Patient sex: M
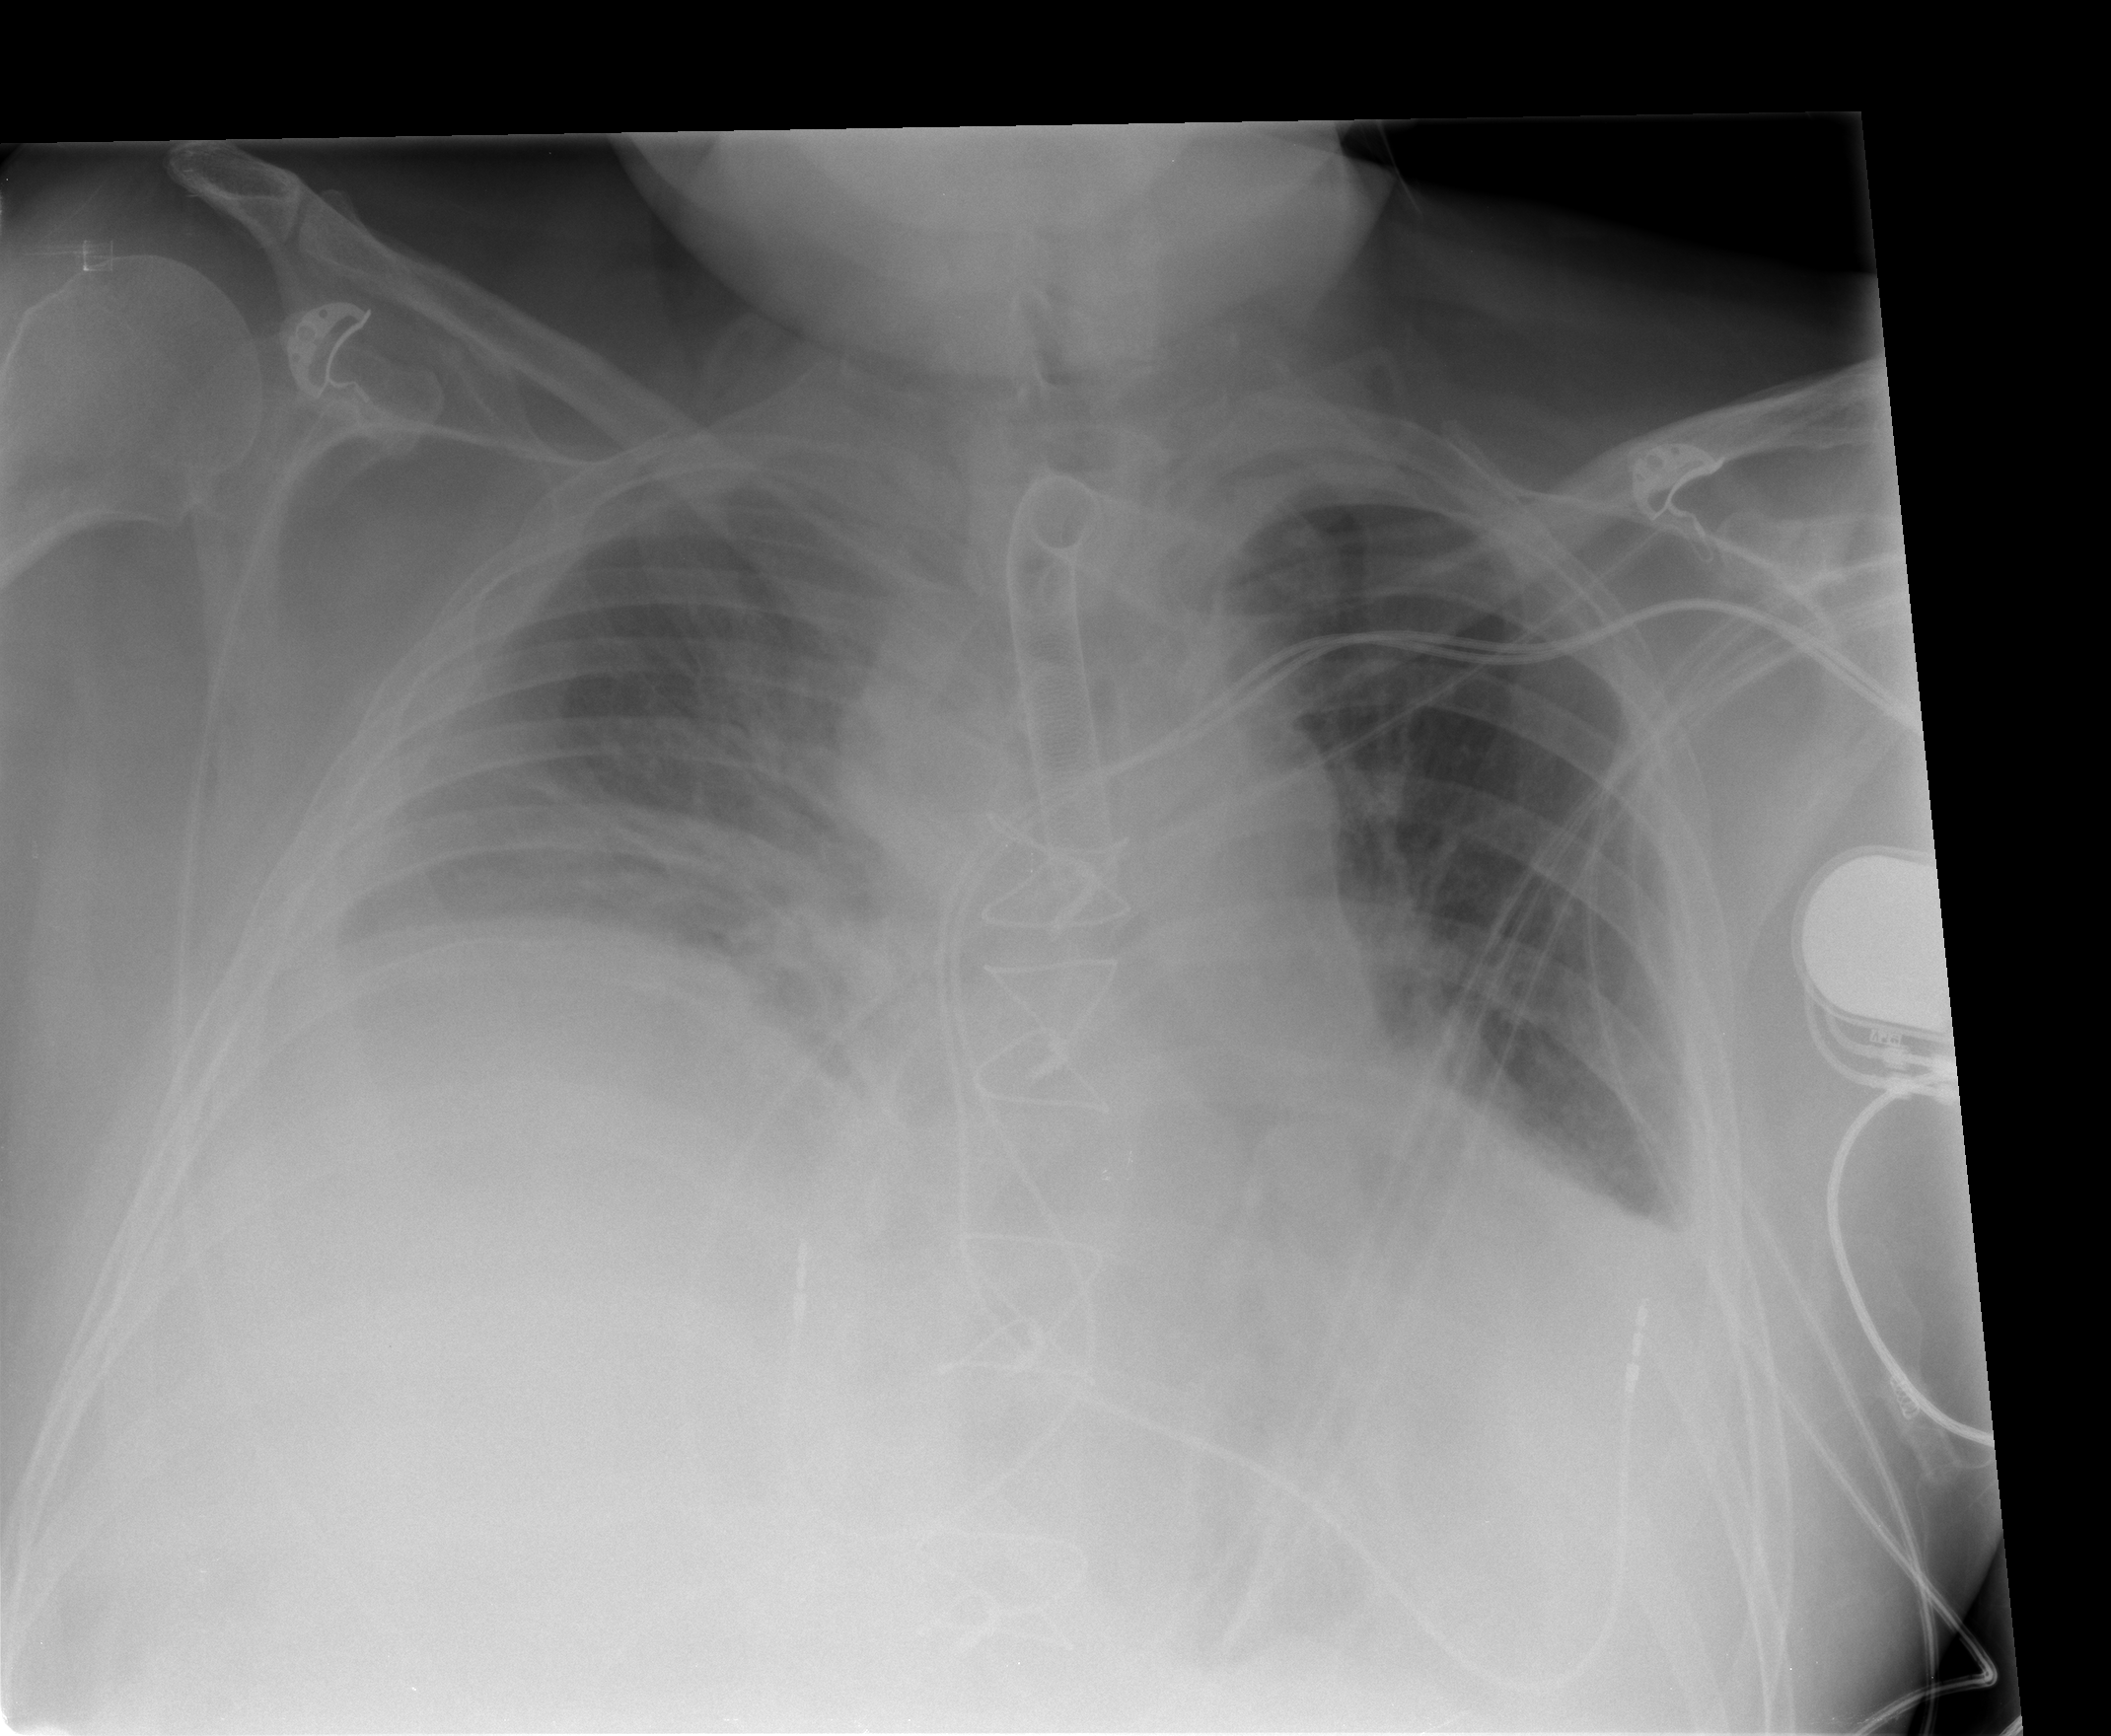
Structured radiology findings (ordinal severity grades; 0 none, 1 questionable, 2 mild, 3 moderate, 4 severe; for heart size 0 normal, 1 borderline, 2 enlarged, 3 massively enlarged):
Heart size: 2
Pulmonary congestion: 2
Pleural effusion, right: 2
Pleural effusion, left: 1
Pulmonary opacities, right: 2
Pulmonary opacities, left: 0
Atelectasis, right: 3
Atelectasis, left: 2